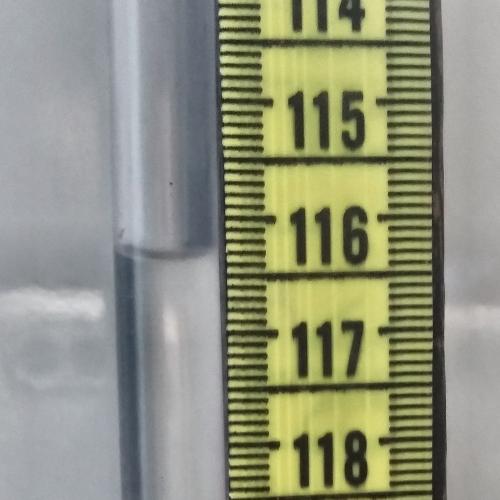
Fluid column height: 116.3 cm